Question: I have used the <URL>.
Can I do that in BlackBerry as don't want to change the height on run time. Also I don't want to use custom 'ObjectChoiceField'. please suggest me according to my conditions what can I do.
'''
ObjectChoiceField _productLineOCF =new ObjectChoiceField("",_productLineArray,plSetTo1,Field.FIELD_RIGHT){
protected void layout(int width, int height) {
setMinimalWidth(width - 61);
super.layout(width, height);
}
};
'''

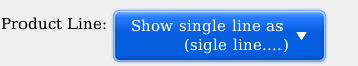
Answer: Try this,
'''
String choices[] = {
"Choice 1 - Lorem ipsum dolor sit amet, consectetur adipisicing elit, sed do eiusmod tempor incididunt ut labore et dolore magna aliqua.",
"Choice 2",
"Choice 3" };
long styleBit = Field.FIELD_RIGHT | ObjectChoiceField.FORCE_SINGLE_LINE;
ObjectChoiceField ocf = new ObjectChoiceField("", choices, 0, styleBit) {
protected void layout(int width, int height) {
setMinimalWidth(width - 61);
super.layout(width, height);
}
};
'''